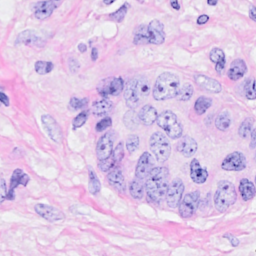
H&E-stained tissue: Breast